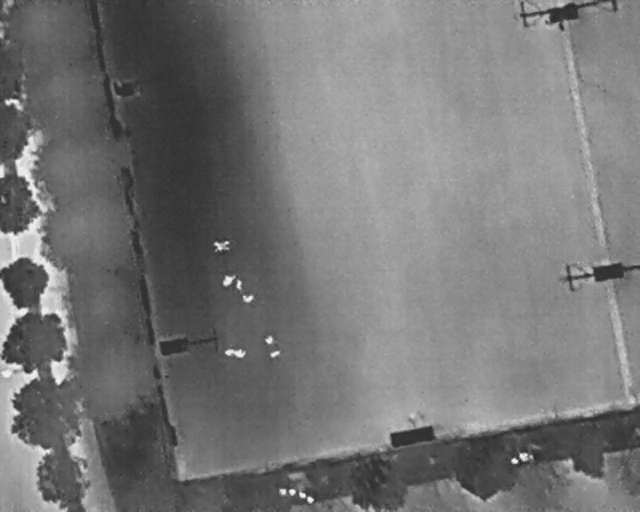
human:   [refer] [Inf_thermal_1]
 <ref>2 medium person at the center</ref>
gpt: <box>[[33, 46, 35, 49, 2], [34, 53, 36, 56, 2]]</box>

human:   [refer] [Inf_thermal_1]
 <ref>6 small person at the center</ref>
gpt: <box>[[36, 54, 38, 56, 2], [38, 57, 39, 59, 2], [35, 67, 36, 69, 2], [36, 67, 38, 70, 2], [41, 65, 42, 67, 2], [42, 67, 43, 70, 2]]</box>